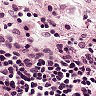
Metastatic tissue present: no